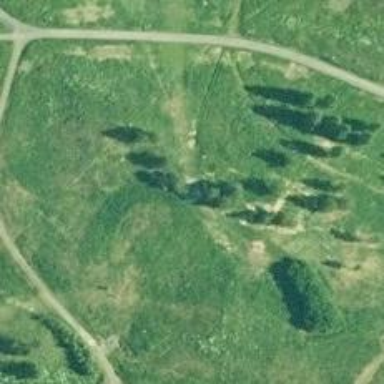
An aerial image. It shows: Disc golf tee.